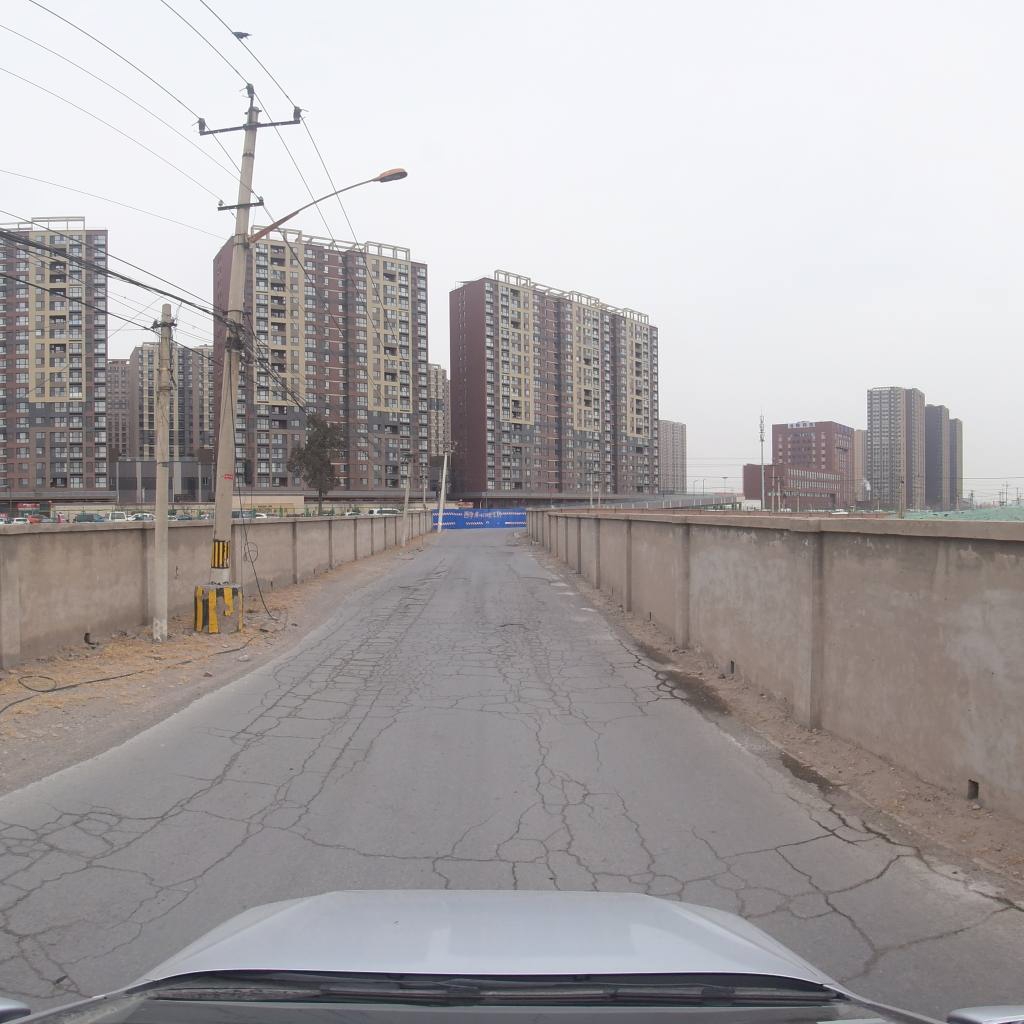
Region: Fengtai
Road damage annotations: alligator crack